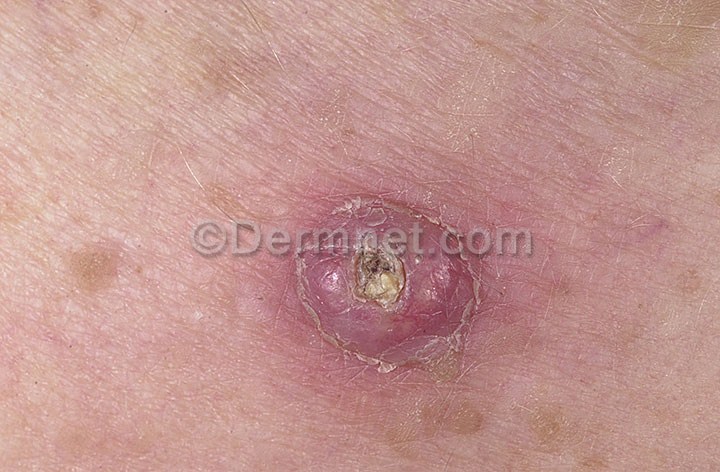
Disease: Seborrheic Keratoses and other Benign Tumors